Question: I am using javascript to write a Google Cloud function. In the onWrite function I am trying to retrieve a list of subscriptions from using a where clause on the 'subscription' collection. Each subscription doc looks like this:

I need to use the Ref field under 'ToUser' in the where clause so I can match it with the userRef I obtained from the onWrite cloud function trigger -> 'userRef' which looks like this:
'''
let userRef = "/users/0e2qgHKZokSb9l02EywrEmJNhVd2"
'''
Here is the js code I have to try and query the subscription collection:
'''
// 2. Query subscription collection using above id to 'ToUser'
// for list of subscribers
let subscriptions = db.collection("subscriptions")
let subscribers = subscriptions.where('ToUser.Ref', '==', userRef).get()
.then(snapshot => {
if (snapshot.empty) {
console.log('No matching documents.');
return;
}
var subs = []
snapshot.forEach( sub => {
console.log("Sub : " + JSON.stringify(sub.FromUser.Ref) )
//subscribers.append(sub.val().FromUser)
})
return subs
}).catch(err => {
console.log('Error getting documents', err);
});
'''
The result of the call to '.get().then()' is snapshot is empty and the 'console.log('No matching documents.')' is called.
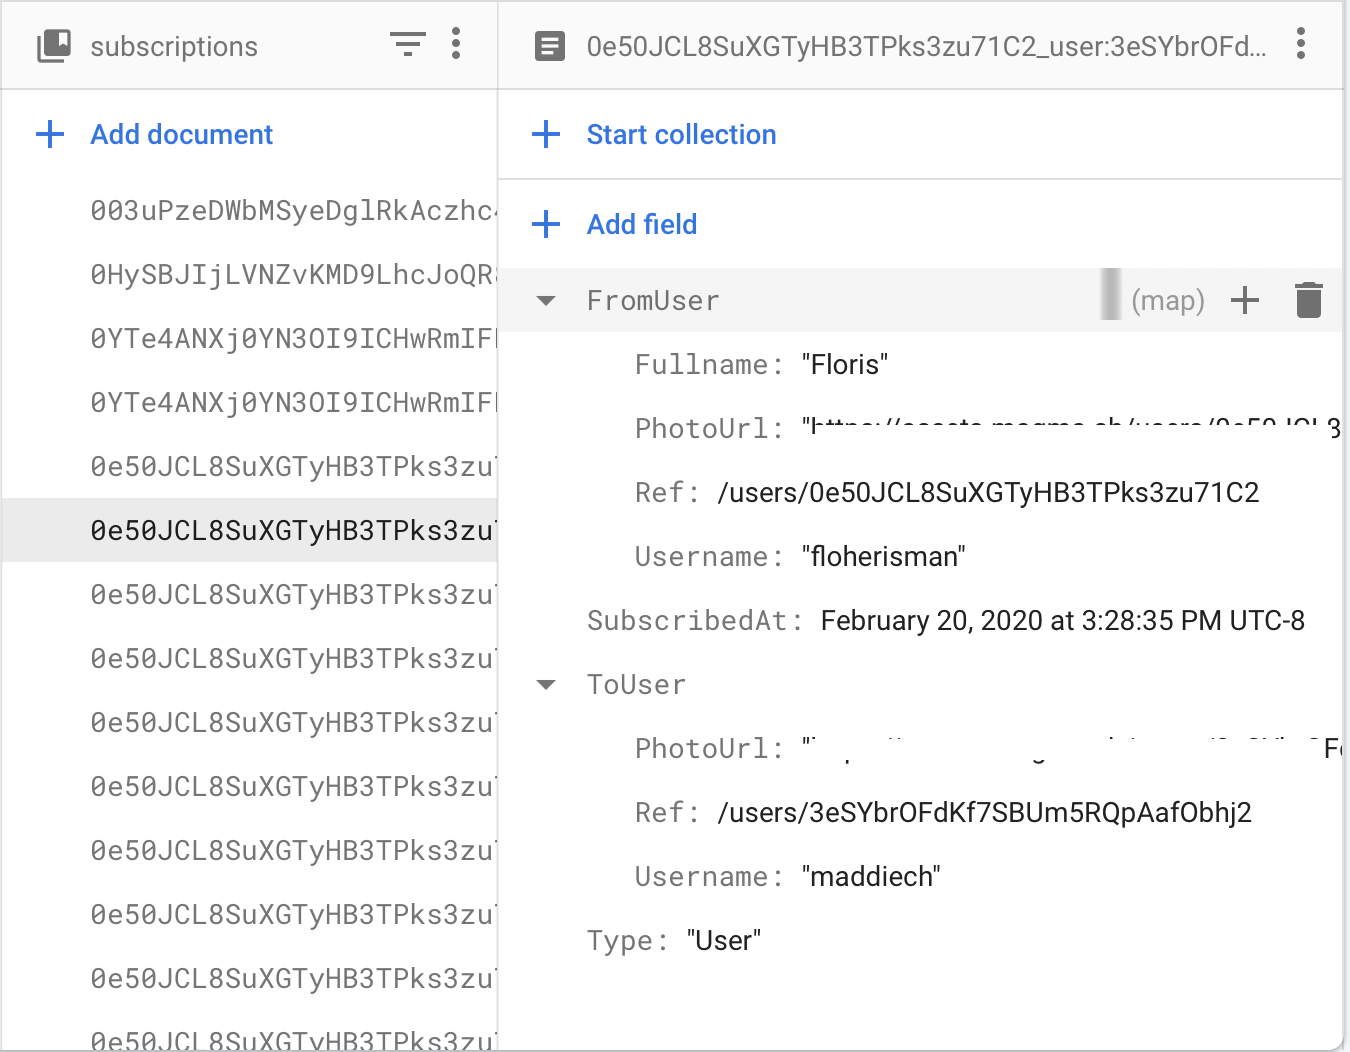
Answer: When comparing to a reference, you should pass in an actual 'DocumentReference' object.
So:
'''
let userRef = db.doc("/users/0e2qgHKZokSb9l02EywrEmJNhVd2")
let subscriptions = db.collection("subscriptions")
let subscribers = subscriptions.where('ToUser.Ref', '==', userRef).get()
...
'''